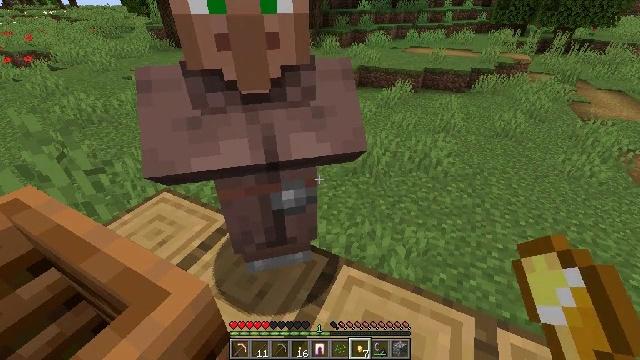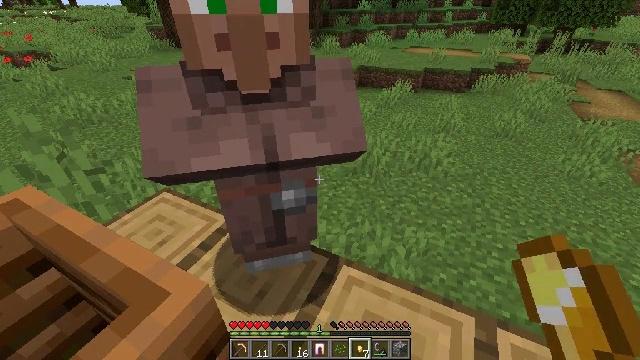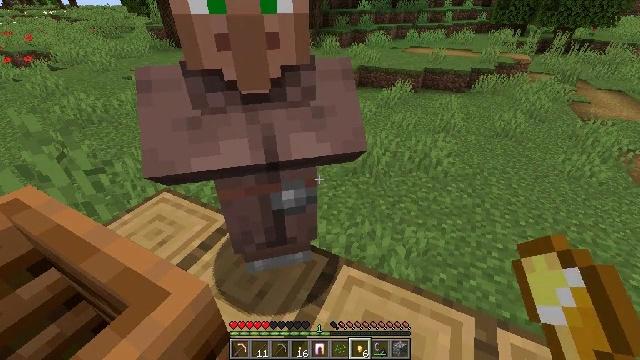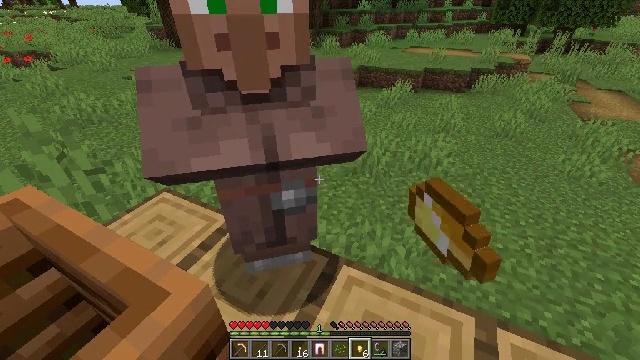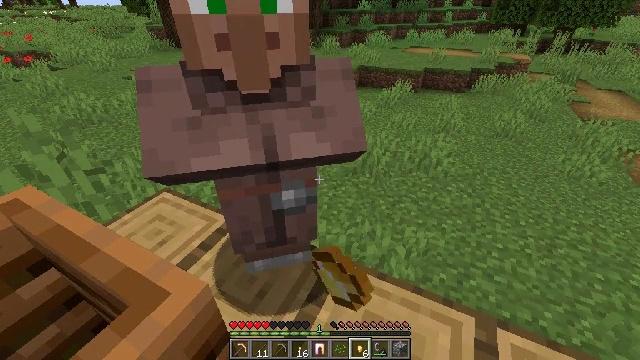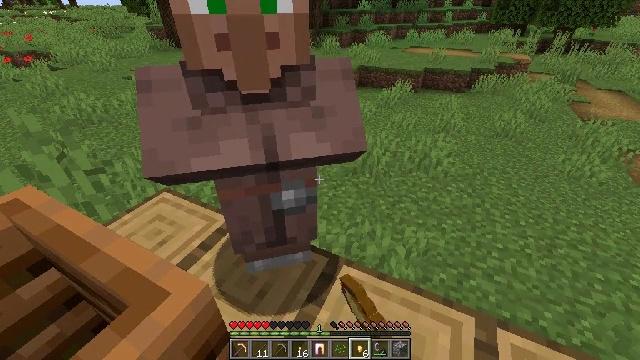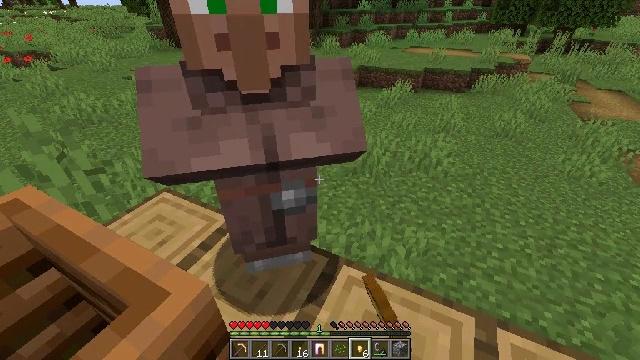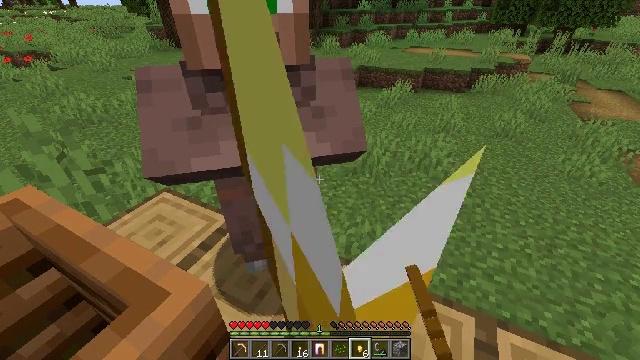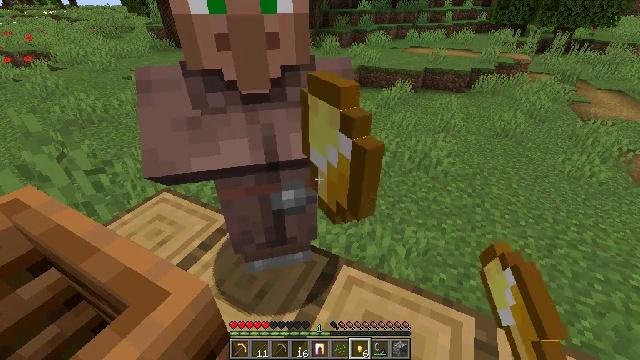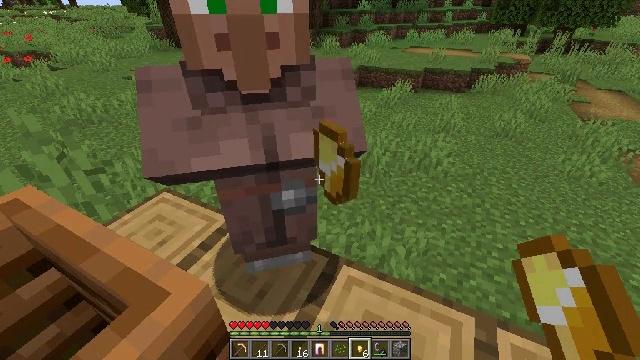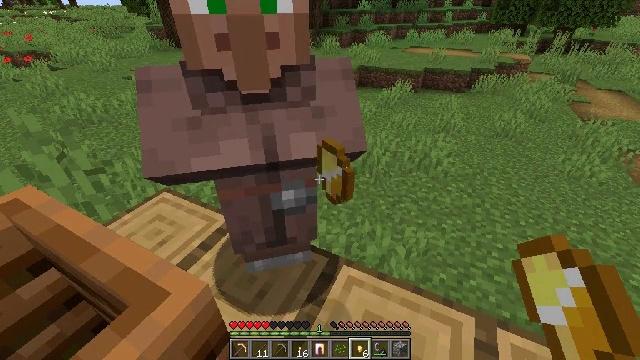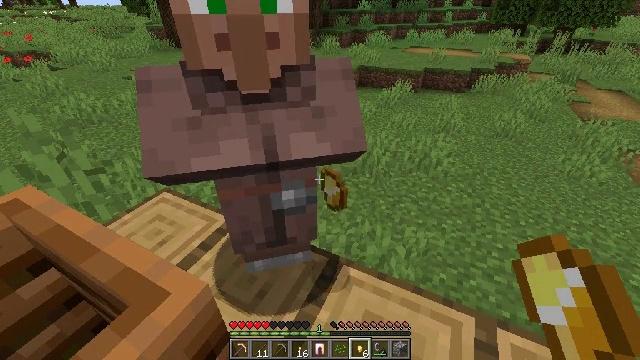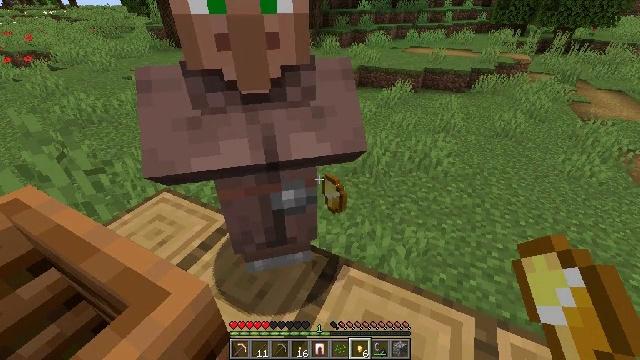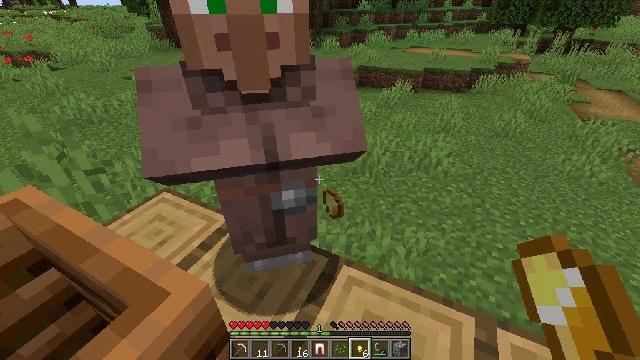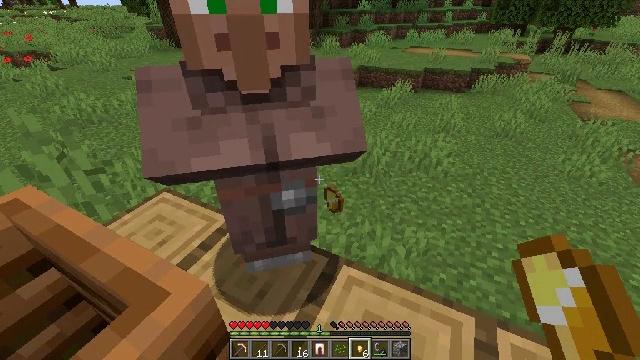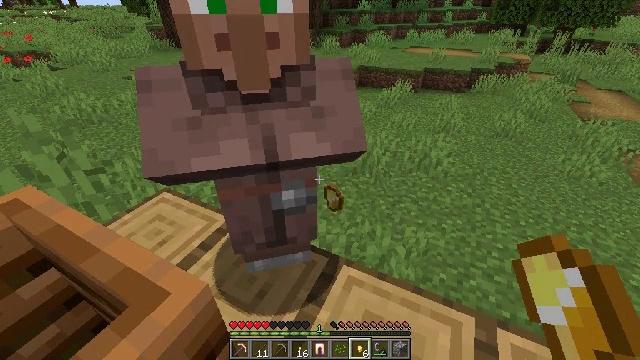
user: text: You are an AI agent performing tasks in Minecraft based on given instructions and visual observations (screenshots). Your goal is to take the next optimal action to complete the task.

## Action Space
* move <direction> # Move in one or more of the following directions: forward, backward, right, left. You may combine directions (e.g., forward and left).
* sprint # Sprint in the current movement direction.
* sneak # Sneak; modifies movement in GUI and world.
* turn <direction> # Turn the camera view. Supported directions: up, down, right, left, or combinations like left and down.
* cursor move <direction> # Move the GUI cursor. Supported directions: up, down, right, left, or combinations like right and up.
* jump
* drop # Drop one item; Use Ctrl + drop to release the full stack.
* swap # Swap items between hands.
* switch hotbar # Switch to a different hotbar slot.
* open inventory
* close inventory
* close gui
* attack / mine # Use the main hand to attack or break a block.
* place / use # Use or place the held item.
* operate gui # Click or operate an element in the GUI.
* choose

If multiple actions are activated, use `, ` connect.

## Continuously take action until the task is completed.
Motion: motion action
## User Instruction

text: Remove a gold nugget from the inventory.
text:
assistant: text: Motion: no_op
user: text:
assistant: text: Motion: drop
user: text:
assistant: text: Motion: drop
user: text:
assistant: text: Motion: drop
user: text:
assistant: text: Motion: drop
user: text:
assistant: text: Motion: no_op
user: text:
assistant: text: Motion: no_op
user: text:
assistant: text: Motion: no_op
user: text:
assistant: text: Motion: no_op
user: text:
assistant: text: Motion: no_op
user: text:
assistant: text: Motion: no_op
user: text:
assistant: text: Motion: no_op
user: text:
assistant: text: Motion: no_op
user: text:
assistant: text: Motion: no_op
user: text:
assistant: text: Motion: no_op
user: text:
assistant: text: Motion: no_op
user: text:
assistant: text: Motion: no_op
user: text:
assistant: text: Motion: no_op
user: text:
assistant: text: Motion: no_op
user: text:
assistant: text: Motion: no_op
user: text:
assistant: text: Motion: no_op
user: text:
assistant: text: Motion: no_op
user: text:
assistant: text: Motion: no_op
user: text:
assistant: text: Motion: no_op
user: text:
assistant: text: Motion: no_op
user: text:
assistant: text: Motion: no_op
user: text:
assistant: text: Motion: no_op
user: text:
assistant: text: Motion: no_op
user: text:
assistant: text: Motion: no_op
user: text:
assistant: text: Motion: no_op